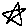
Label: star